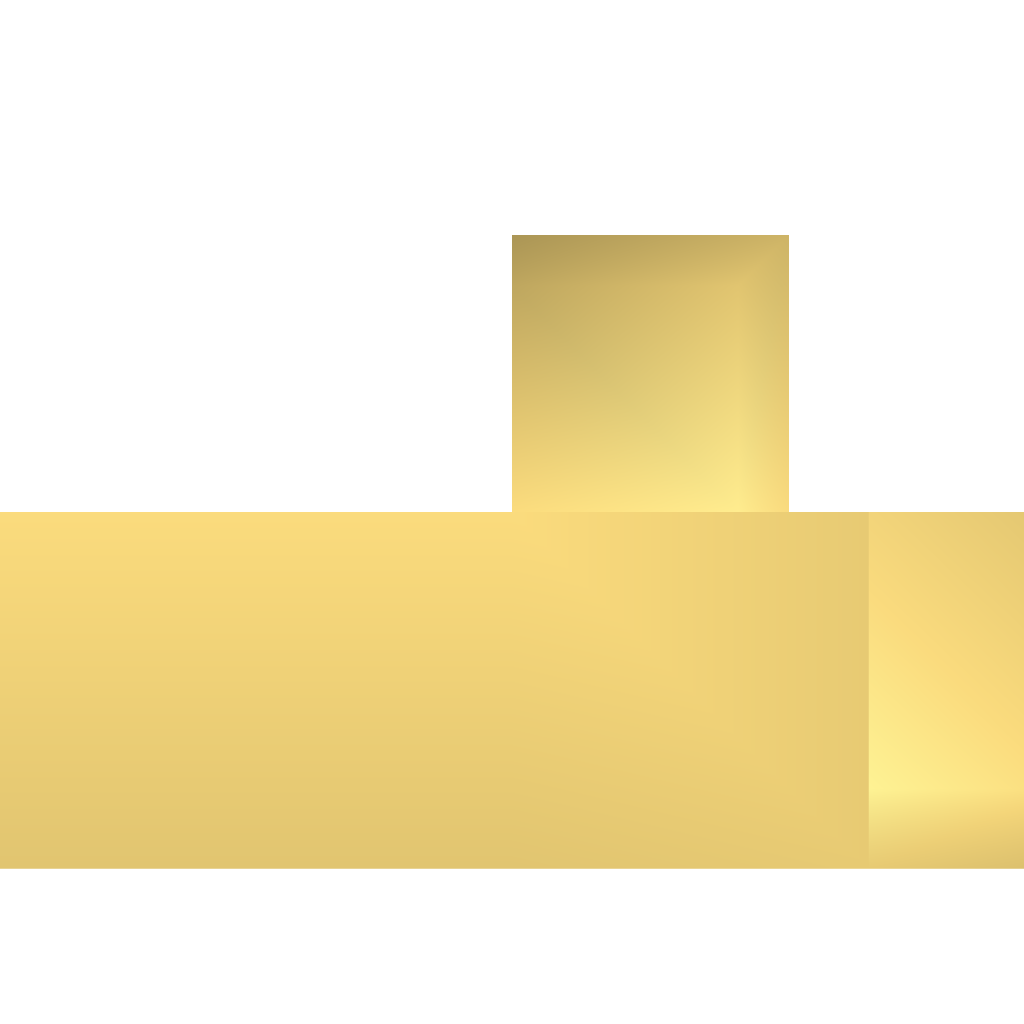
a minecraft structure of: Fast and minimalistic redstone pulser bad low quality